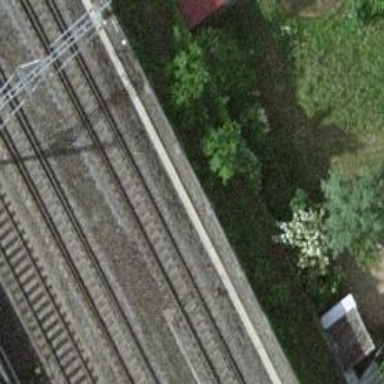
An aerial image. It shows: Railway switch.